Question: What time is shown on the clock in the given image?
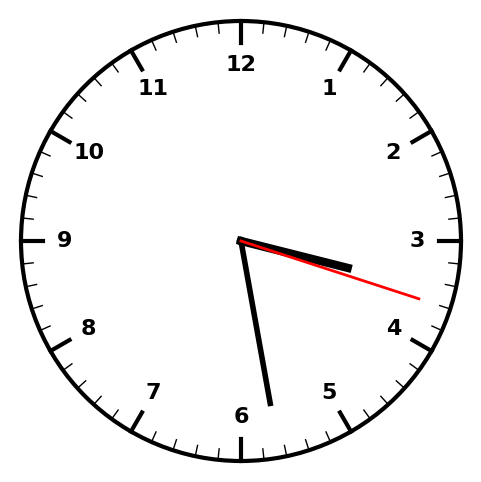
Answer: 03:28:18